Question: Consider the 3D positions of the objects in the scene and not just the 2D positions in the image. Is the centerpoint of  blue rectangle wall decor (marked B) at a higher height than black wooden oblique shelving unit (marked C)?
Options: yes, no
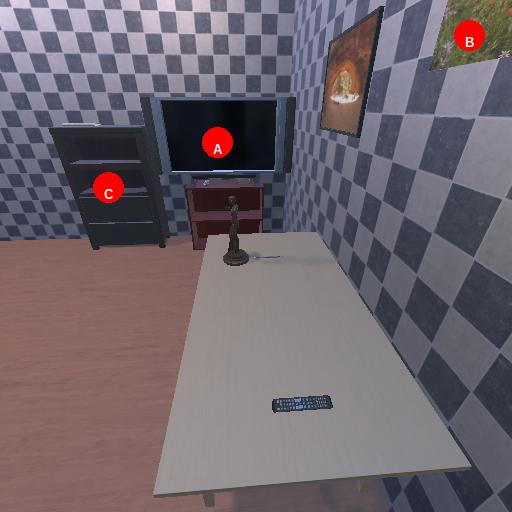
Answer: yes